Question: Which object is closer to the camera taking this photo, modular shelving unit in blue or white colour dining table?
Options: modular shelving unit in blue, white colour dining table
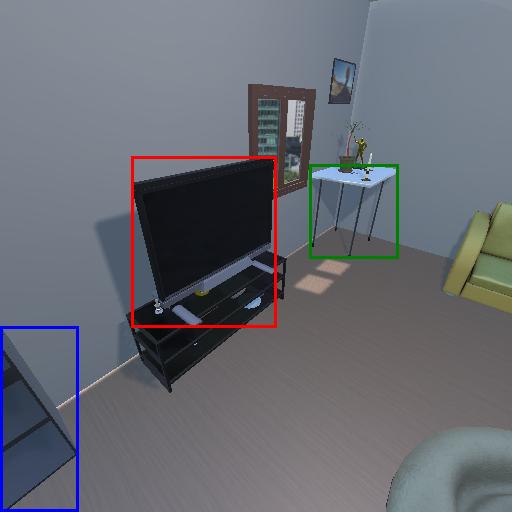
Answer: modular shelving unit in blue